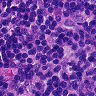
Metastatic tissue present: no